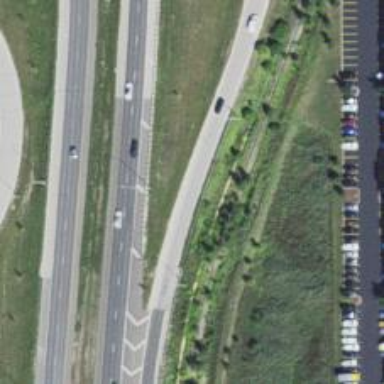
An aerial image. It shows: Trunk link highway.